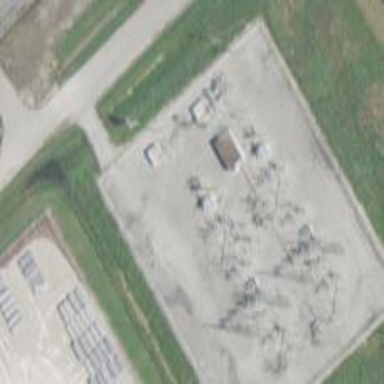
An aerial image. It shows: Power substation.